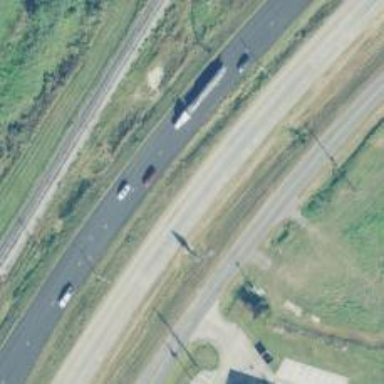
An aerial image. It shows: Expressway with asphalt surface categorized as trunk highway.